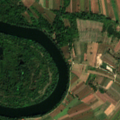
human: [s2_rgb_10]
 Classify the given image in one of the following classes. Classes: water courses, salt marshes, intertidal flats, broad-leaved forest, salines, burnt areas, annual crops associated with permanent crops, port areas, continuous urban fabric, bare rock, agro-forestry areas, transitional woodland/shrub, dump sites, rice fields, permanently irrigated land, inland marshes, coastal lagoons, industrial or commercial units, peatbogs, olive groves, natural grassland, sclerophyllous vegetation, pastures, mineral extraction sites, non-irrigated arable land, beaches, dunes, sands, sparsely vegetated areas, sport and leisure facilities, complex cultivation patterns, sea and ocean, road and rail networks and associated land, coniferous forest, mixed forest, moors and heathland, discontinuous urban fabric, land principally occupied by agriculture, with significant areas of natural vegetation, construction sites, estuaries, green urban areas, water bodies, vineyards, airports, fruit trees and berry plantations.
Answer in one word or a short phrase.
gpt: non-irrigated arable land, complex cultivation patterns, land principally occupied by agriculture, with significant areas of natural vegetation, broad-leaved forest, water courses